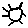
Label: sun